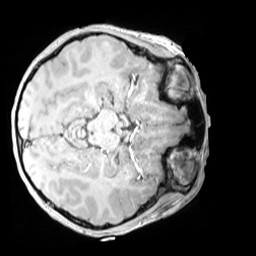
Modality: MP2RAGE
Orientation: axial
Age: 10
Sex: male
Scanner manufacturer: siemens
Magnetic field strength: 3 T
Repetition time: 4 s
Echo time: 0.00303 s